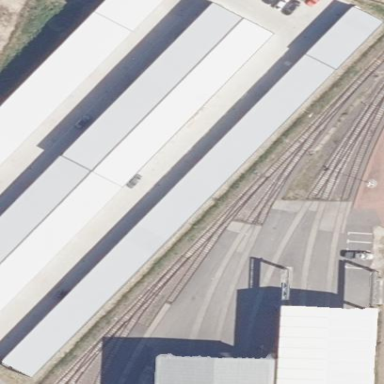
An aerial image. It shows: Warehouse building.